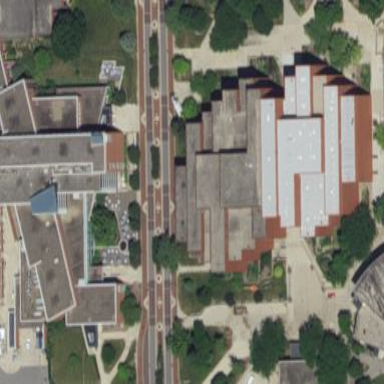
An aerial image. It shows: Building that serves as library.